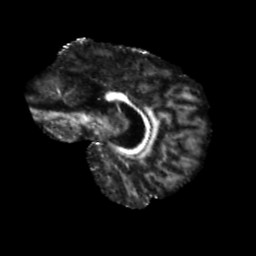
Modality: FA
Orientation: sagittal
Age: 42
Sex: male
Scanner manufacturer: siemens
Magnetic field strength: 3 T
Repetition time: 5.47 s
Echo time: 0.0854 s